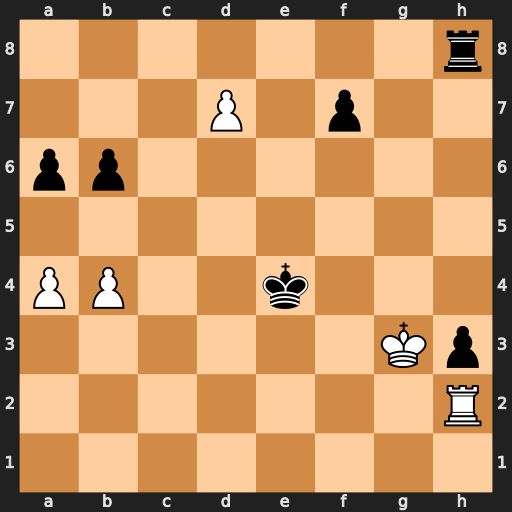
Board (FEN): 7r/3P1p2/pp6/8/PP2k3/6Kp/7R/8
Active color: w
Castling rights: -
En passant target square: -
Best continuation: Re2+ Kd3 Re8